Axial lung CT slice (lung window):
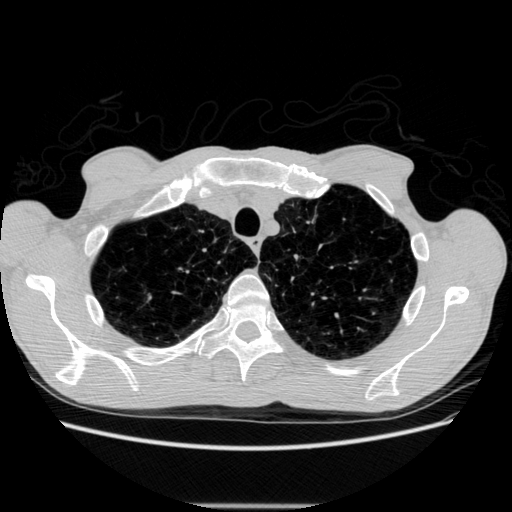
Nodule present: no